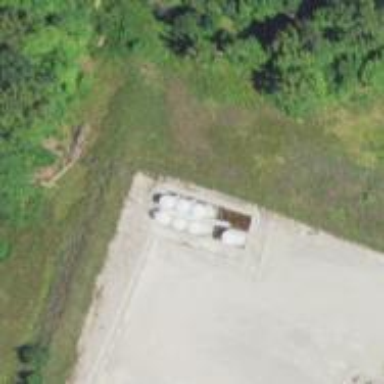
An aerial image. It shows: Storage tank that is man-made.